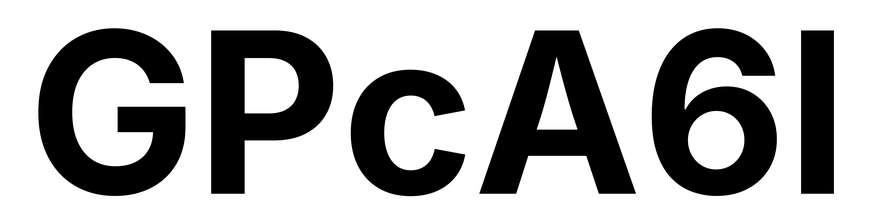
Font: Inter_Bold